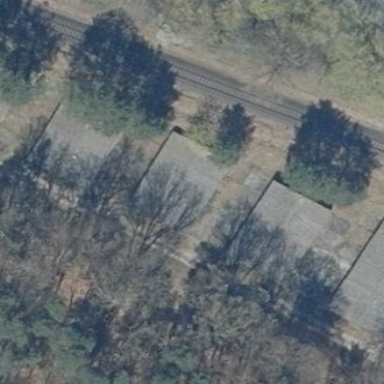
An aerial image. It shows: Group of garages.